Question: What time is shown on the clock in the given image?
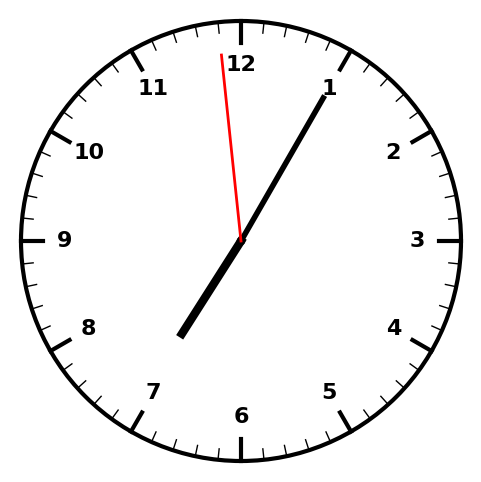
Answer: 07:04:59